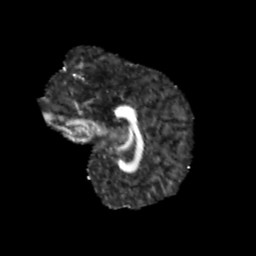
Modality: FA
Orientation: sagittal
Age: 11
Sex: male
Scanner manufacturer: siemens
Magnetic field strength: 3 T
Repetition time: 3.8 s
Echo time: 0.07 s